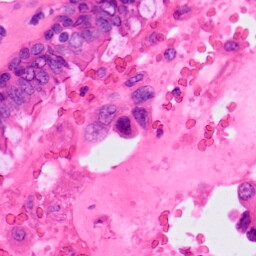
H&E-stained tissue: Lung